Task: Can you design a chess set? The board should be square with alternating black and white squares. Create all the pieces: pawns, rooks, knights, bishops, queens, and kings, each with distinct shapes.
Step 435:
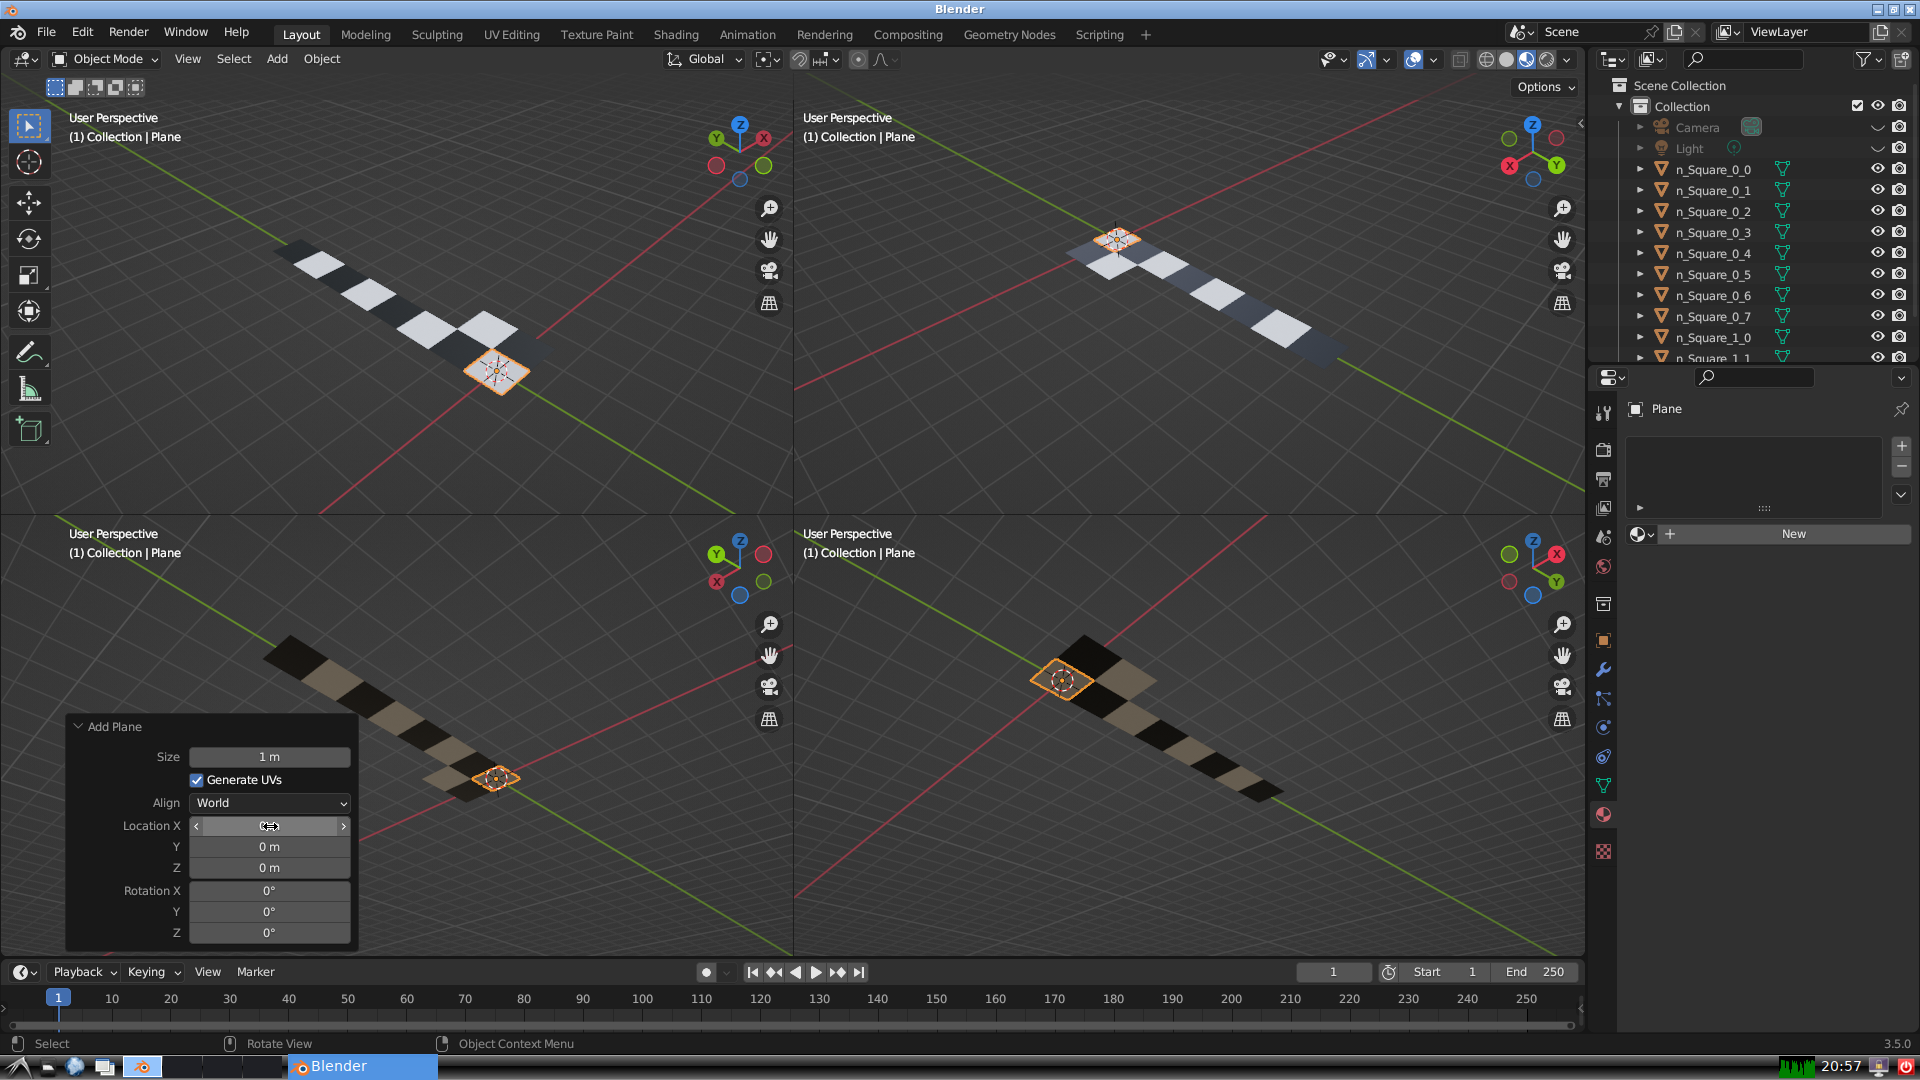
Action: click: no